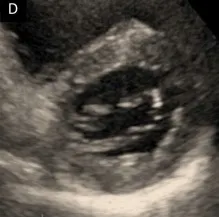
Late gadolinium enhancement (LGE) demonstrated high signal intensity of the cystic lesions indicating fibrotic tissue , Short axes of the corresponding sequences: transthoracic echocardiography.
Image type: radiology (ultrasound)